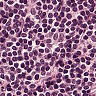
Metastatic tissue present: no